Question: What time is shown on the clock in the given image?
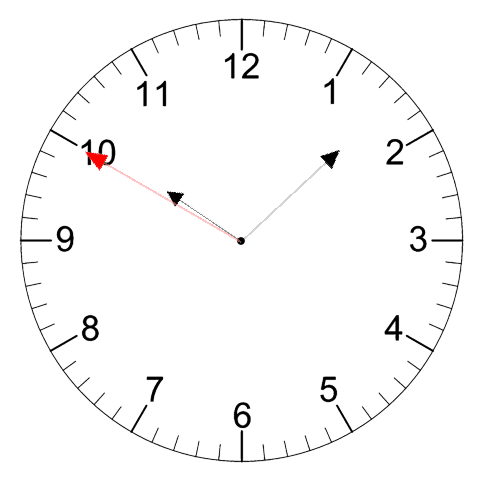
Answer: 10:07:50